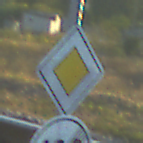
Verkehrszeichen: Vorfahrtsstrasse
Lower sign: EndeGeschwindigkeit100
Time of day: SunriseSunset
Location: Outdoor (RoadRail)
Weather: Clear
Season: NotSpecified
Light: Natural